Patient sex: M
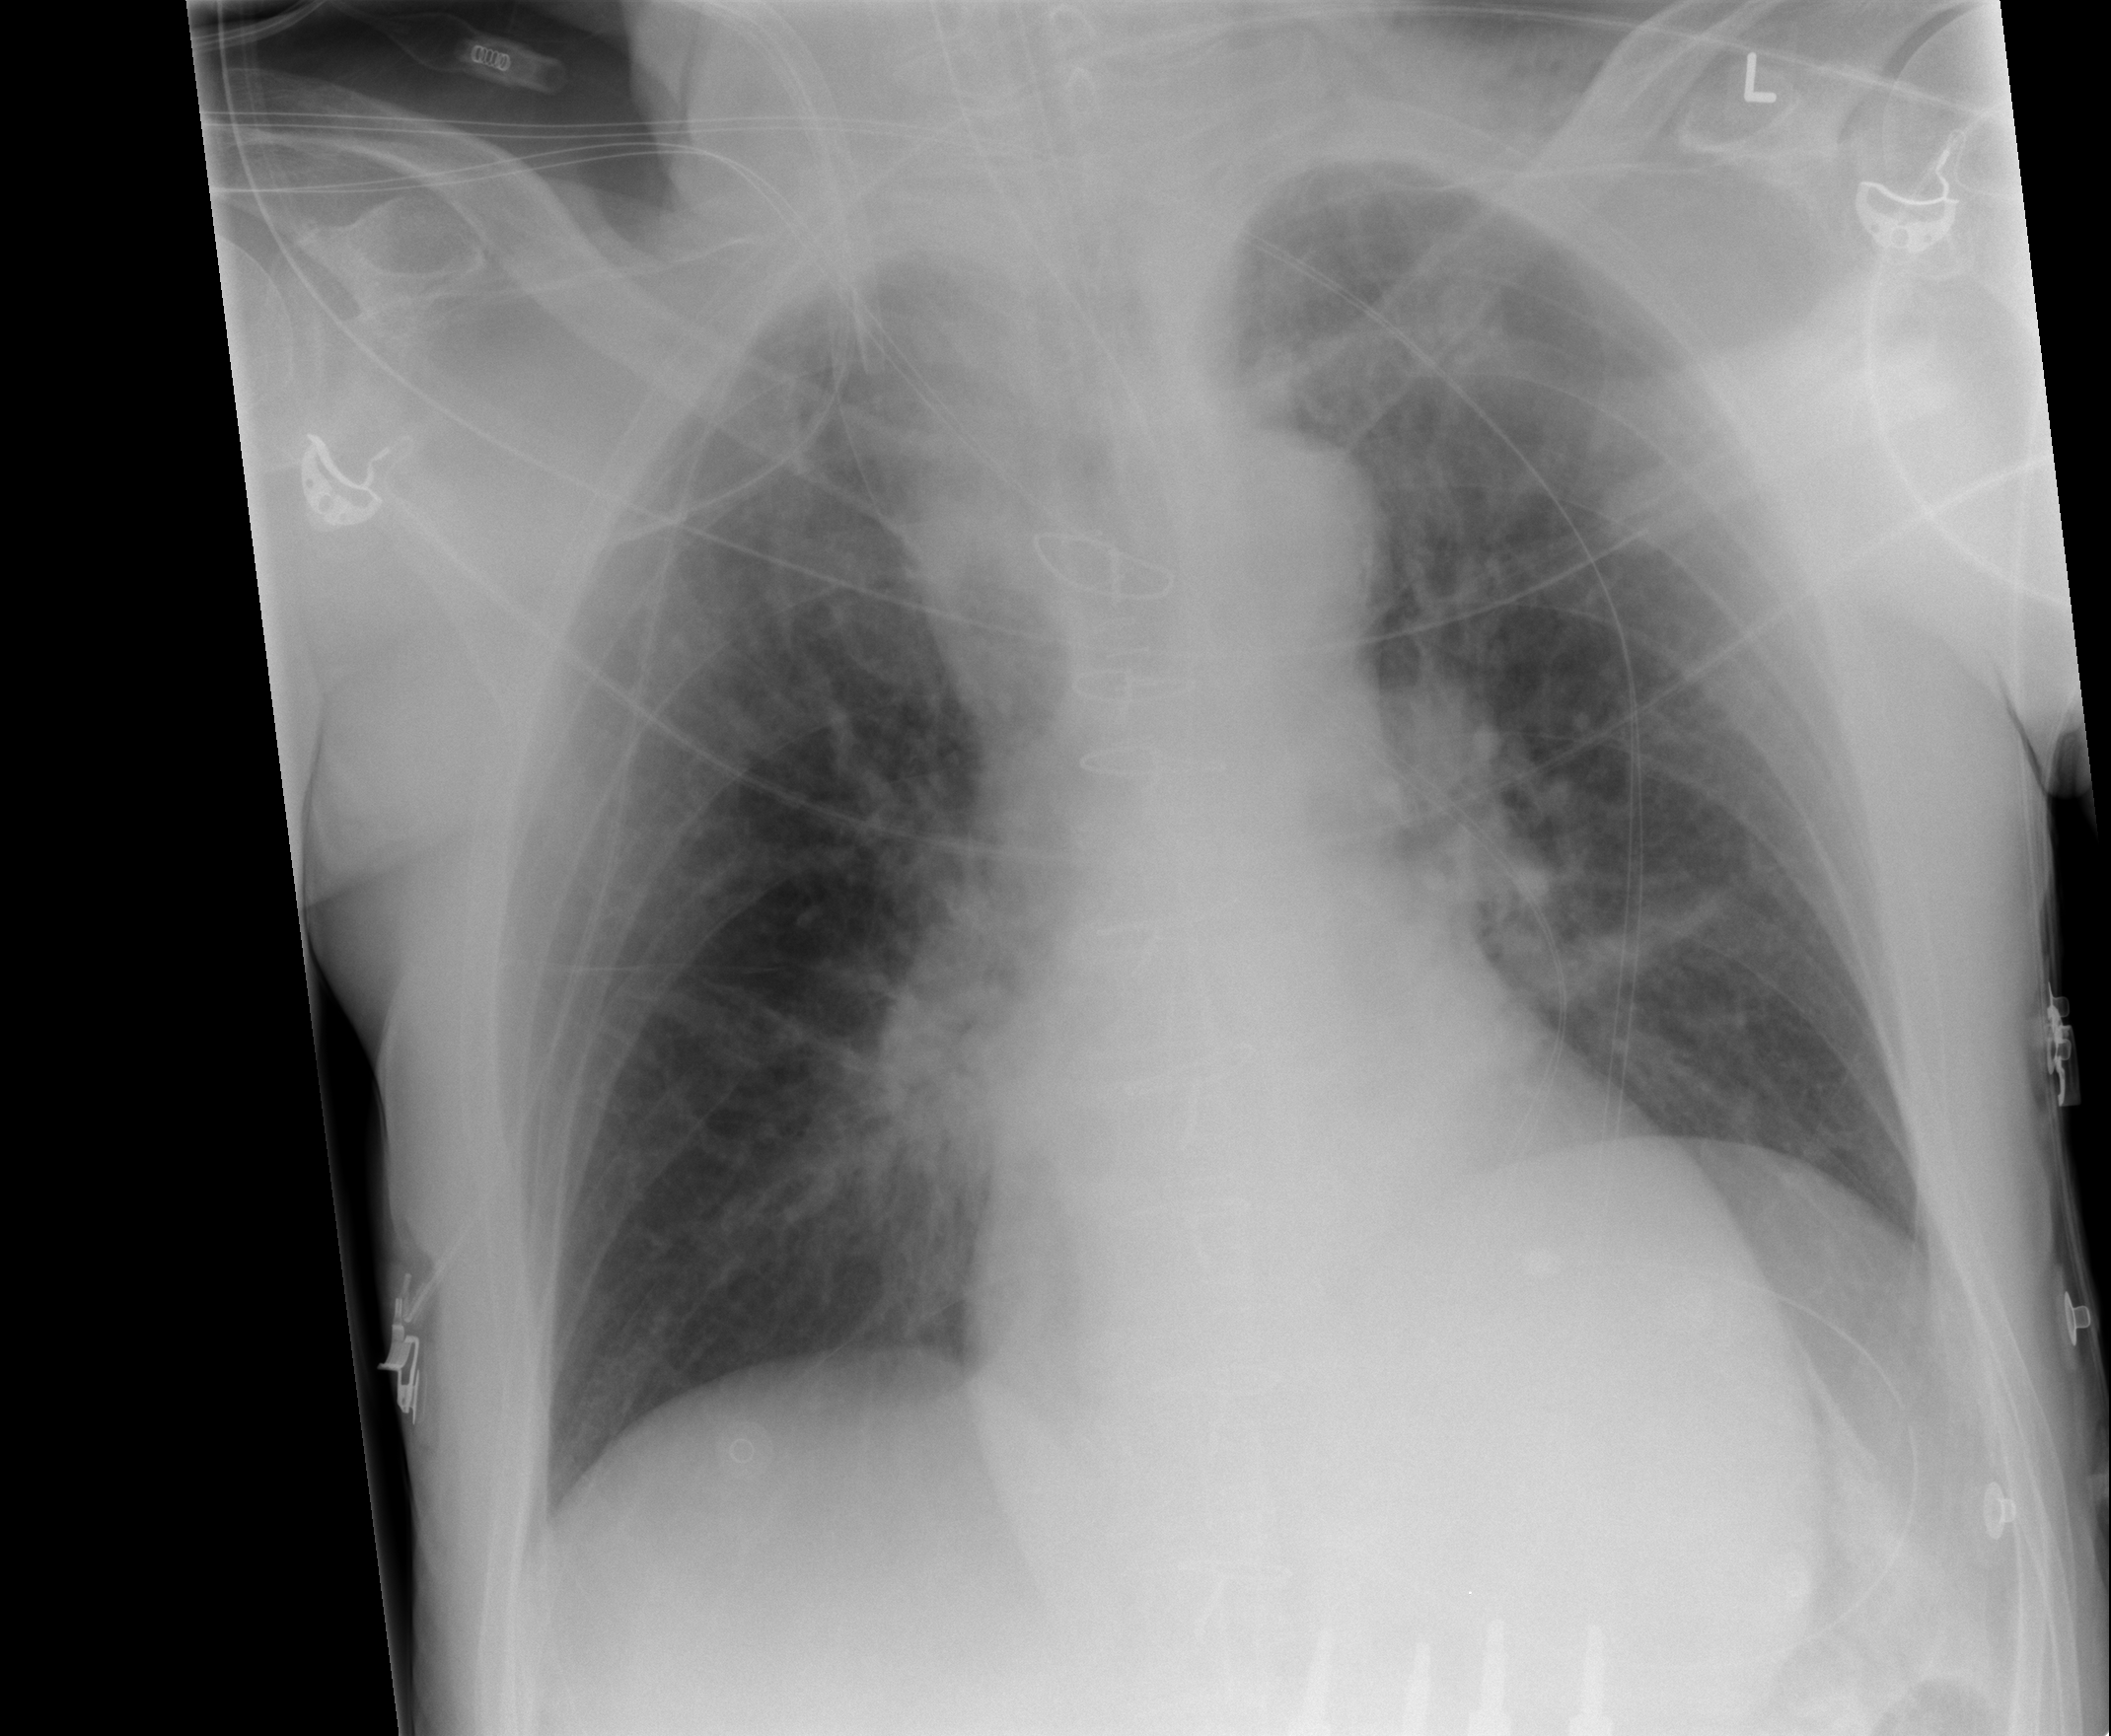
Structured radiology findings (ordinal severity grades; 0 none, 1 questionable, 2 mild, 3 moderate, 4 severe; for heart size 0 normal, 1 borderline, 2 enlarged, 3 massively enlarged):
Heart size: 0
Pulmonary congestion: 2
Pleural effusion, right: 0
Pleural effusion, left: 0
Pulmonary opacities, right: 1
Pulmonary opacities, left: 1
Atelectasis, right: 0
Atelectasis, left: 0